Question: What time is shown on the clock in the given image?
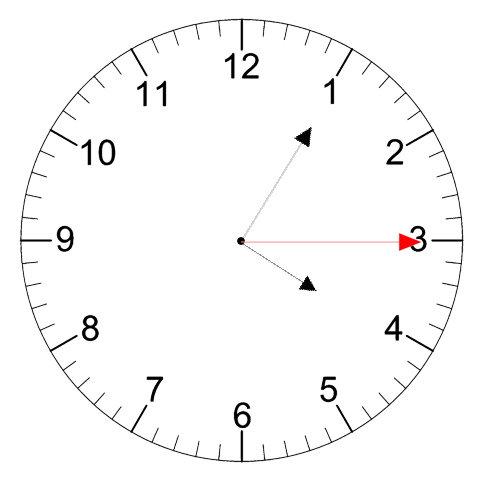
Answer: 04:05:15